Interaction volume radius: 10 \u00c5
Interaction volume height: 25 \u00c5
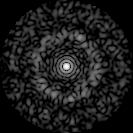
Disorder parameter: 0.8278